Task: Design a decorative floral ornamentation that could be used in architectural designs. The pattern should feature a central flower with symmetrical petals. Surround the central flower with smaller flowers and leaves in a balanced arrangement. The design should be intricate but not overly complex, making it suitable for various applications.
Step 625:
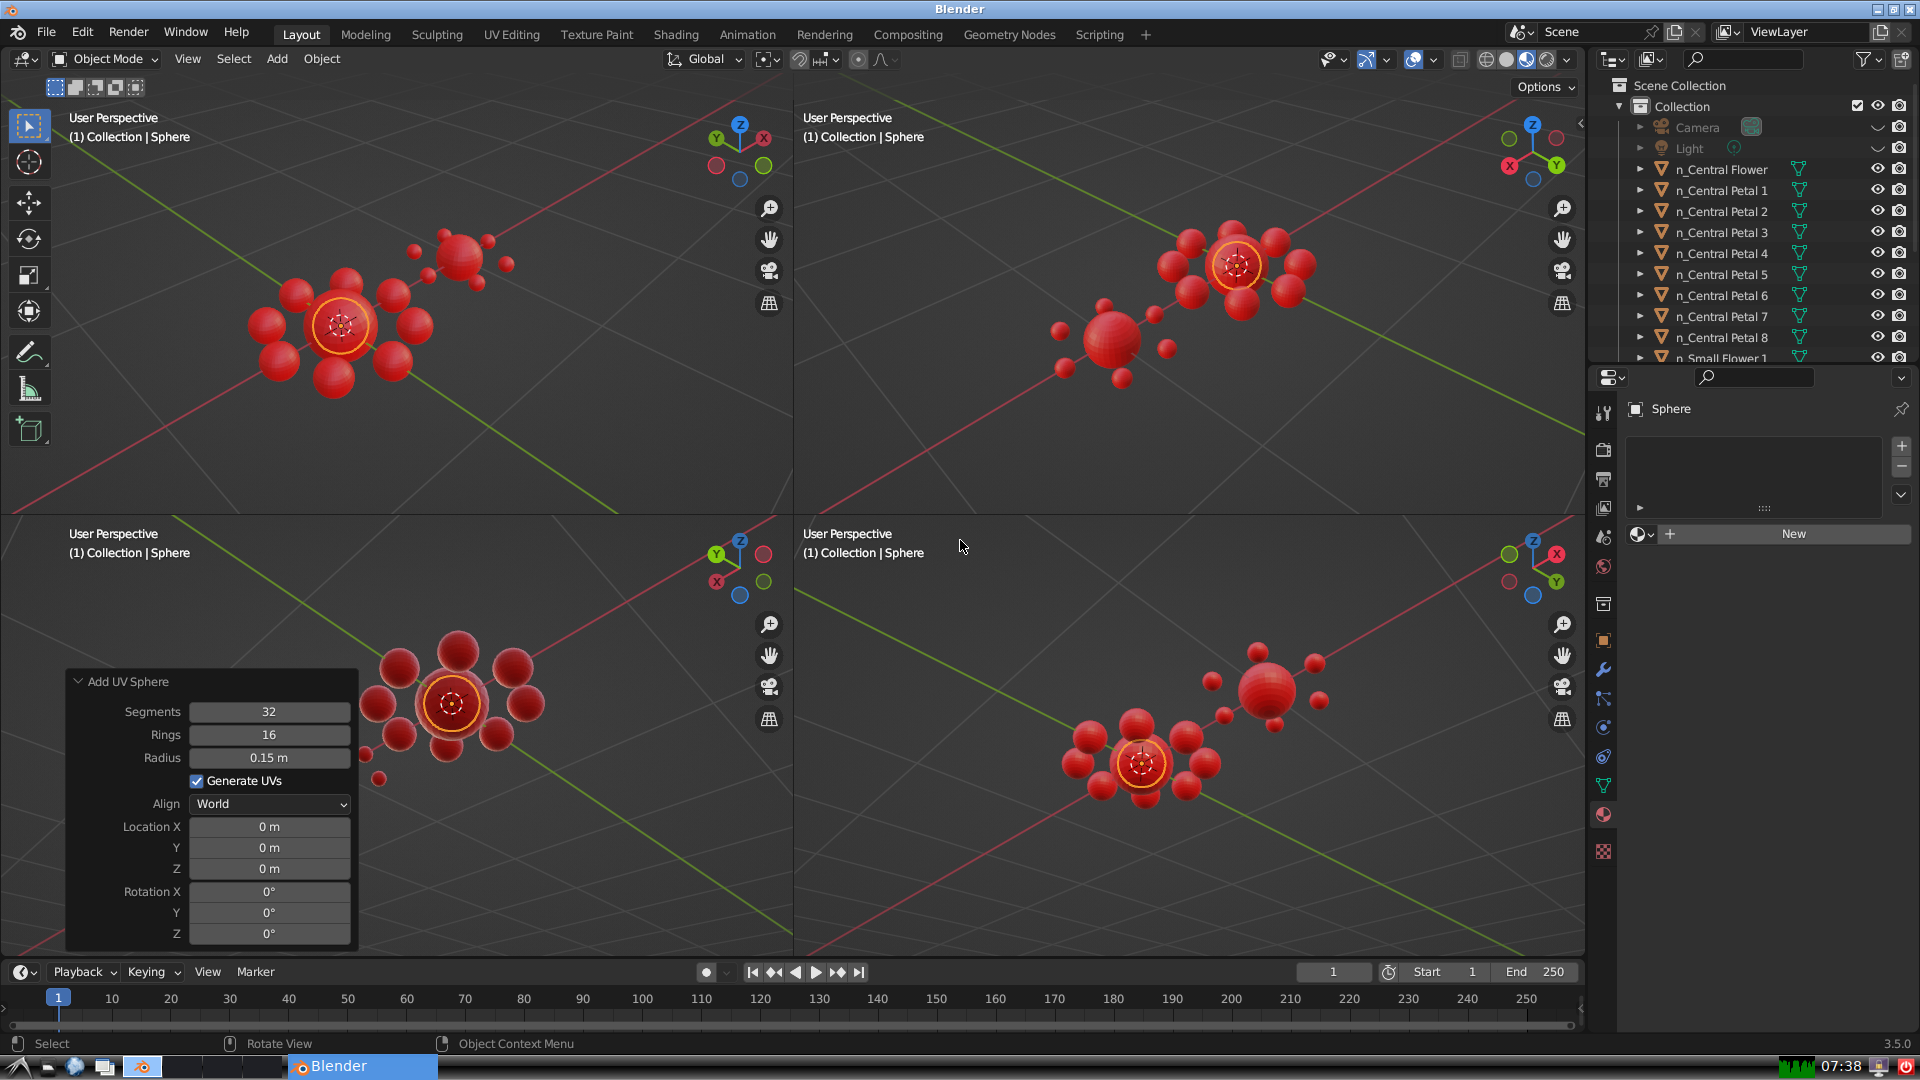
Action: {"mouse_move": [270, 827]}